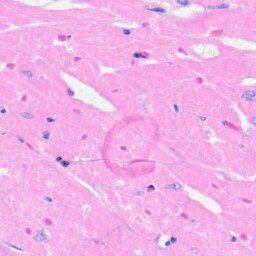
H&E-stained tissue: Heart